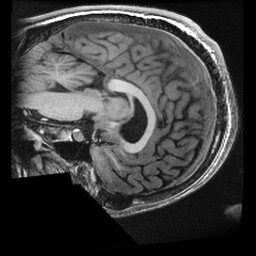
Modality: T1w
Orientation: sagittal
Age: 22
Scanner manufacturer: ge
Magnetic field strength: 3 T
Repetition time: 0.008168 s
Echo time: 0.003088 s